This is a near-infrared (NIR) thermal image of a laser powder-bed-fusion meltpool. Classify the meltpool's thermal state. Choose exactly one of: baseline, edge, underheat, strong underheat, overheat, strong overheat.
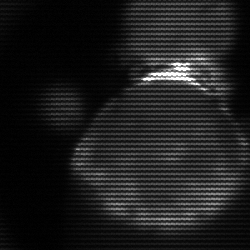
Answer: edge